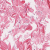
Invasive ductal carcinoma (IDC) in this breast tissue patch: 0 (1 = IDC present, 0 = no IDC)